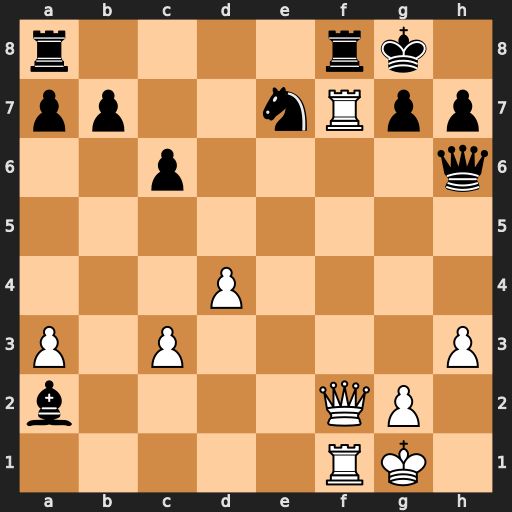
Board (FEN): r4rk1/pp2nRpp/2p4q/8/3P4/P1P4P/b4QP1/5RK1
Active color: w
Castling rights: -
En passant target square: -
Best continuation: Rxf8+ Rxf8 Qxf8#